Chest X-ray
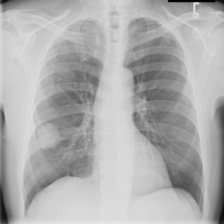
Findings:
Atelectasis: negative
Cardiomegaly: negative
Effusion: negative
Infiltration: negative
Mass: positive
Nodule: negative
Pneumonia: negative
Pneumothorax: negative
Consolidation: negative
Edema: negative
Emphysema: negative
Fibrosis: negative
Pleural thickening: negative
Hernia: negative